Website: bh-photo
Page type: receipt
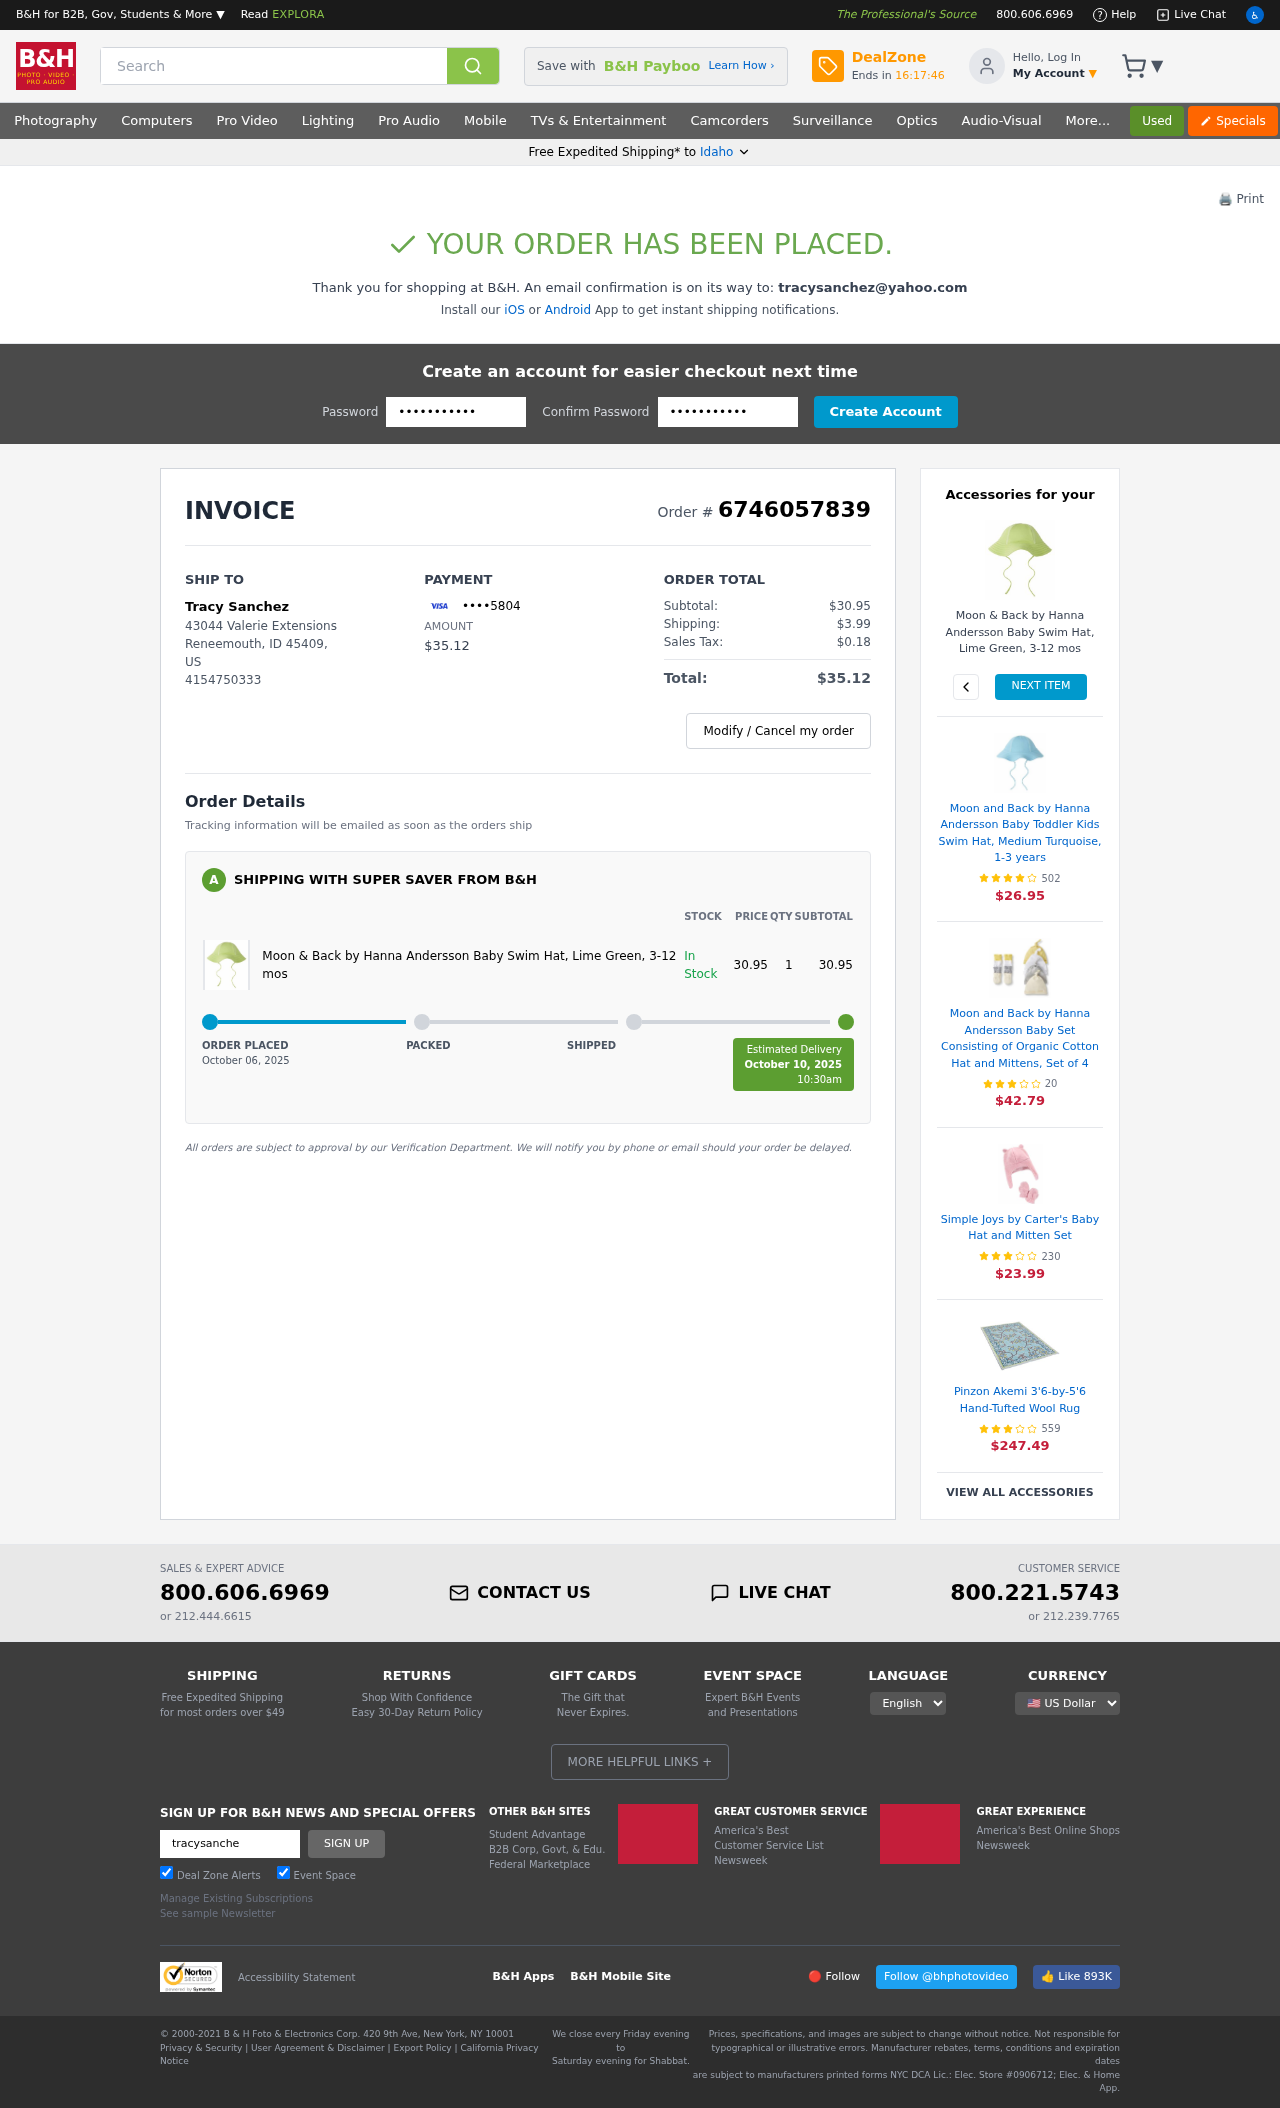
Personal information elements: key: PII_CARD_LAST4
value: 5804
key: PII_CITY
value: Reneemouth
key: PII_EMAIL
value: tracysanchez@yahoo.com
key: PII_FULLNAME
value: Tracy Sanchez
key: PII_PHONE
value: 4154750333
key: PII_POSTCODE
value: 45409
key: PII_STATE
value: Idaho
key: PII_STATE_ABBR
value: ID
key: PII_STREET
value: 43044 Valerie Extensions
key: PII_COUNTRY_CODE
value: US
Product elements: key: PRODUCT1_NAME
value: Moon & Back by Hanna Andersson Baby Swim Hat, Lime Green, 3-12 mos
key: PRODUCT1_PRICE
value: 30.95
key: PRODUCT1_QUANTITY
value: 1
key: PRODUCT1_NAME2
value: Moon & Back by Hanna Andersson Baby Swim Hat, Lime Green, 3-12 mos
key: PRODUCT2_NAME
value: Moon and Back by Hanna Andersson Baby Toddler Kids Swim Hat, Medium Turquoise, 1-3 years
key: PRODUCT2_NUM_RATINGS
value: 502
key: PRODUCT2_PRICE
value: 26.95
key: PRODUCT3_NAME
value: Moon and Back by Hanna Andersson Baby Set Consisting of Organic Cotton Hat and Mittens, Set of 4
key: PRODUCT3_NUM_RATINGS
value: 20
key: PRODUCT3_PRICE
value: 42.79
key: PRODUCT4_NAME
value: Simple Joys by Carter's Baby Hat and Mitten Set
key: PRODUCT4_NUM_RATINGS
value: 230
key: PRODUCT4_PRICE
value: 23.99
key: PRODUCT5_NAME
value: Pinzon Akemi 3'6-by-5'6 Hand-Tufted Wool Rug
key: PRODUCT5_NUM_RATINGS
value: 559
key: PRODUCT5_PRICE
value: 247.49
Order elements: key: ORDER_ID
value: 6746057839
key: ORDER_TOTAL
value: $35.12
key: ORDER_SUBTOTAL
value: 30.95
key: ORDER_SUBTOTAL
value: $30.95
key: ORDER_SHIPPING_COST
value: $3.99
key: ORDER_TAX
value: $0.18
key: ORDER_DATE
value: October 06, 2025
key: ORDER_DELIVERY_DATE
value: October 10, 2025
Search elements: key: HEADER_SEARCH
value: Search